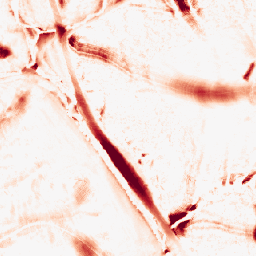
Category: morphological
Decomposition family: morphological
Decomposition parameters: operation: opening
size: 20
Upsampling method: nearest
Upsampling parameters: scale: 4
Upsampling scale: 4